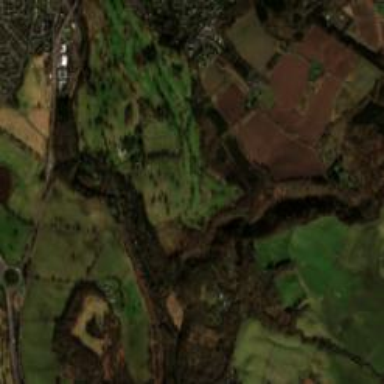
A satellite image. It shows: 18-hole golf course.